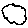
Label: cloud